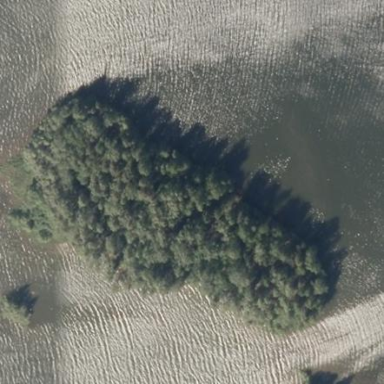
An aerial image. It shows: Island covered with woodland.